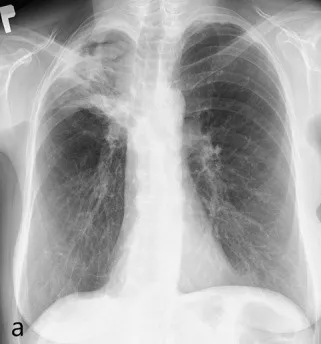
Controlled chest x-ray during first-line treatment in 2020:. At the beginning of the therapy - thick-walled cavity with internal consolidations in apical parts of the right lung.
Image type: radiology (x_ray)